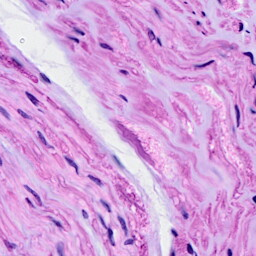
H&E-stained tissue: Breast